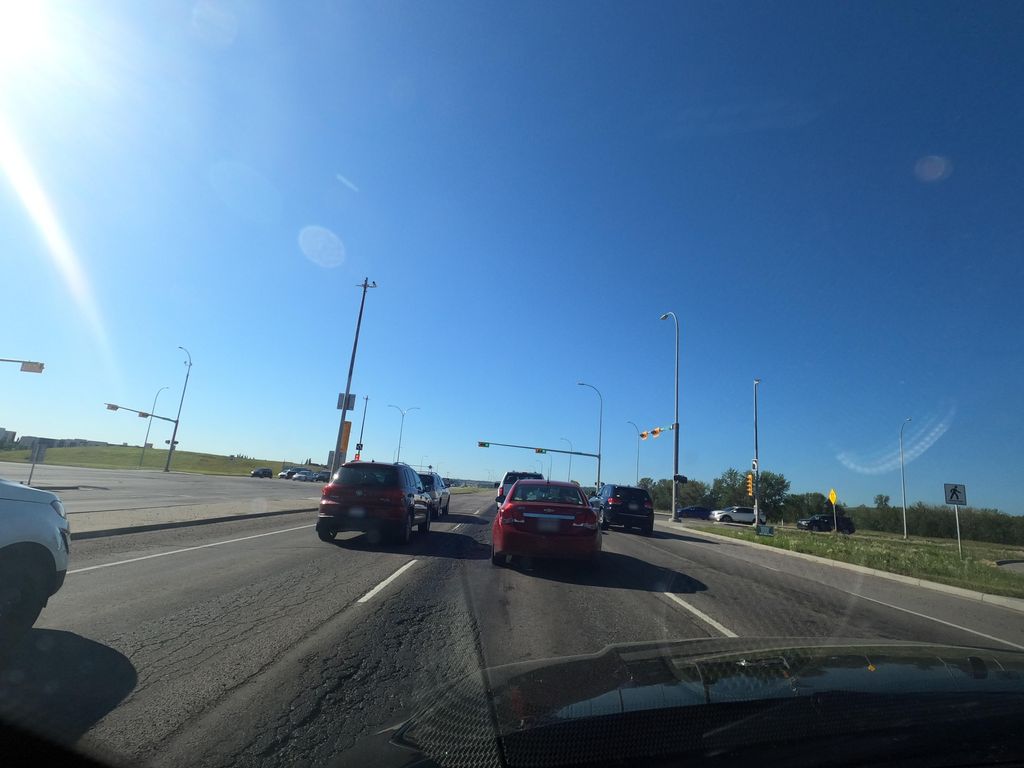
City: calgary